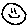
Label: smiley face